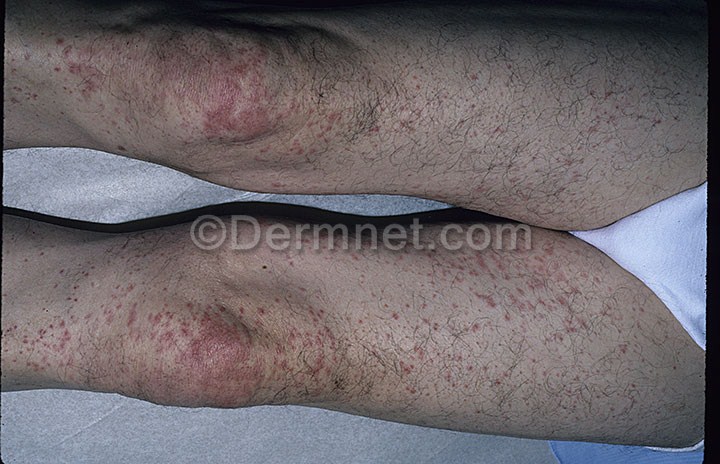
Disease: Vasculitis Photos